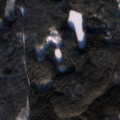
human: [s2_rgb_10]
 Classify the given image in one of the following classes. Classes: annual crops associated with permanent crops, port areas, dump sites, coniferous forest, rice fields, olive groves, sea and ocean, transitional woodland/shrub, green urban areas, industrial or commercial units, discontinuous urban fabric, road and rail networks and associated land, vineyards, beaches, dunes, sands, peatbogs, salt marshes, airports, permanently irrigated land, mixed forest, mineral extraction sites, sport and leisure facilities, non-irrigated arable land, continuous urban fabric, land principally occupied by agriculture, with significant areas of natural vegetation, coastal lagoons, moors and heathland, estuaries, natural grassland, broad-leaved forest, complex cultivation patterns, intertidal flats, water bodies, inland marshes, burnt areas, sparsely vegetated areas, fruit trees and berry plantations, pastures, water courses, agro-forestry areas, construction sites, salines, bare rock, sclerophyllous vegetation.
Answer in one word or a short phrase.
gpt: coniferous forest